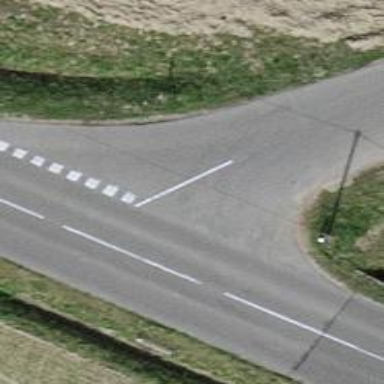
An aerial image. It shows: Road with "give way" sign.